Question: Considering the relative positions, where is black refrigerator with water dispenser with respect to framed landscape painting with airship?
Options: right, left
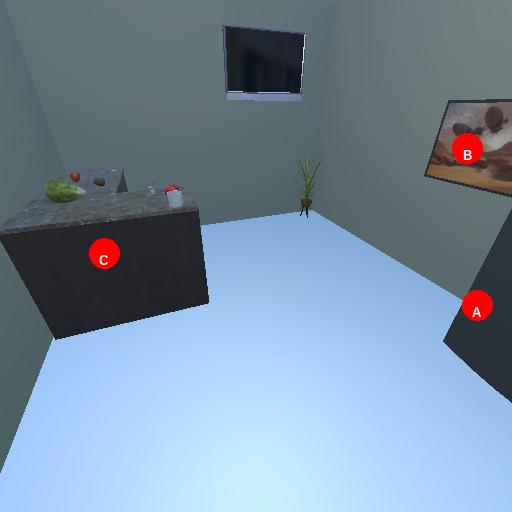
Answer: right